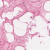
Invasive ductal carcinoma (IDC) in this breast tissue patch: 0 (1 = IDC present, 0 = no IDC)